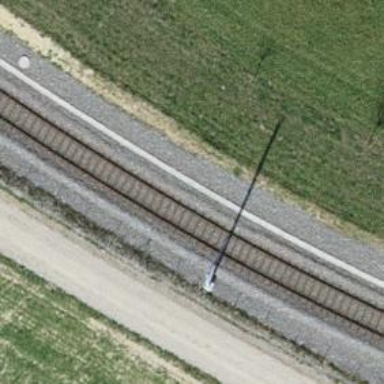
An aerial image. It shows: Single-track railway with electrified contact lines.